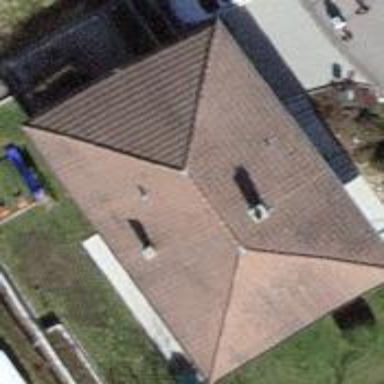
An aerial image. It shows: Simple and straightforward house.